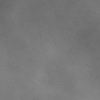
Atmospheric dust classification: dusty